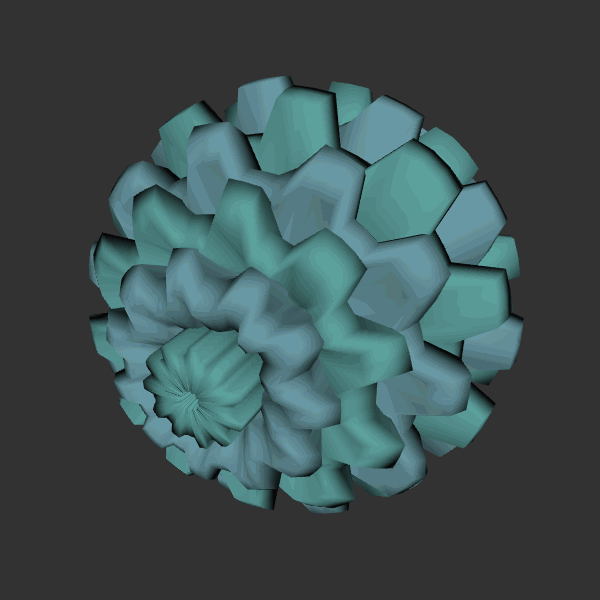
Background: dark